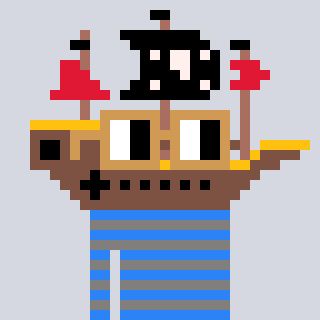
a pixel art character with square brown glasses, a pirateship-shaped head and a bluegrey-colored body on a cool background